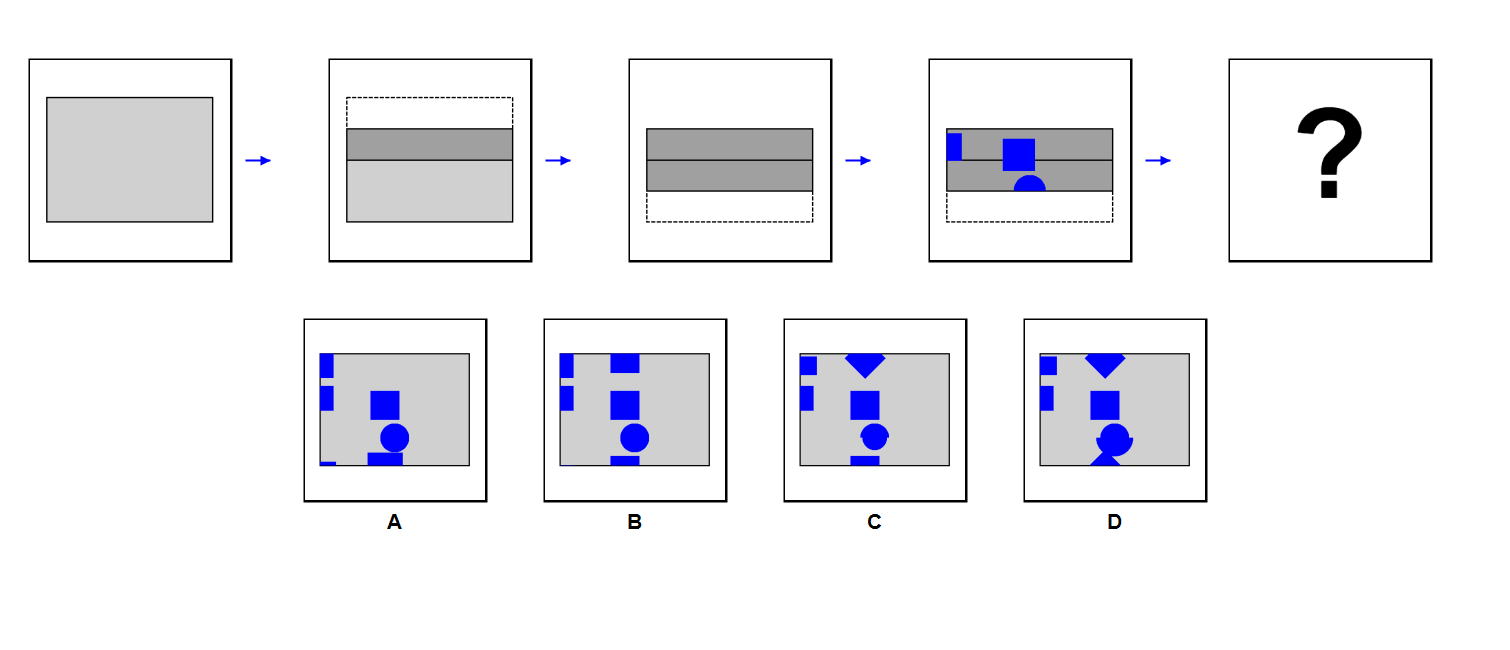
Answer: B